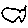
Label: fish